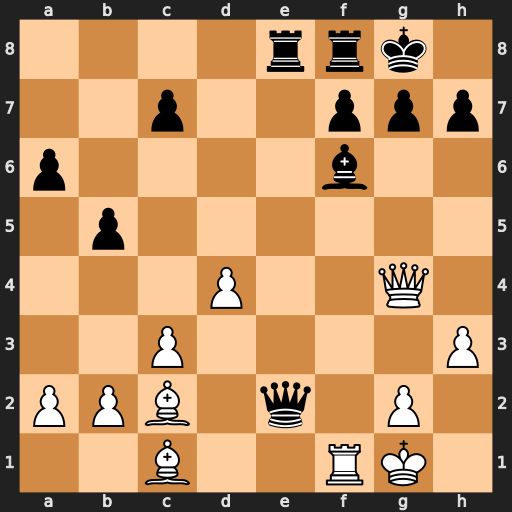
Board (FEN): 4rrk1/2p2ppp/p4b2/1p6/3P2Q1/2P4P/PPB1q1P1/2B2RK1
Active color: w
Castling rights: -
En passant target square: -
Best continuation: Qf5 Bxd4+ cxd4